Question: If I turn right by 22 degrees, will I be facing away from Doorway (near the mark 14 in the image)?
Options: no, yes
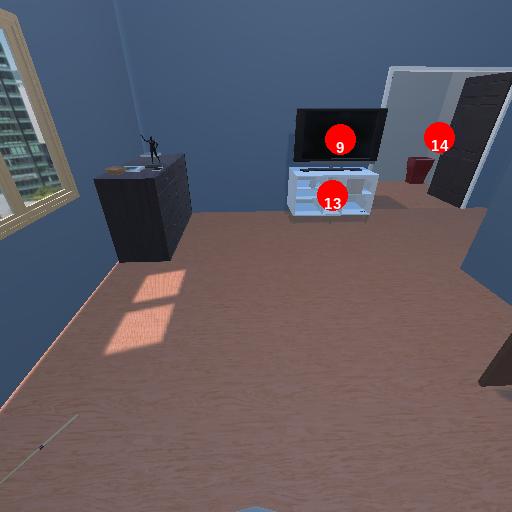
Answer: no